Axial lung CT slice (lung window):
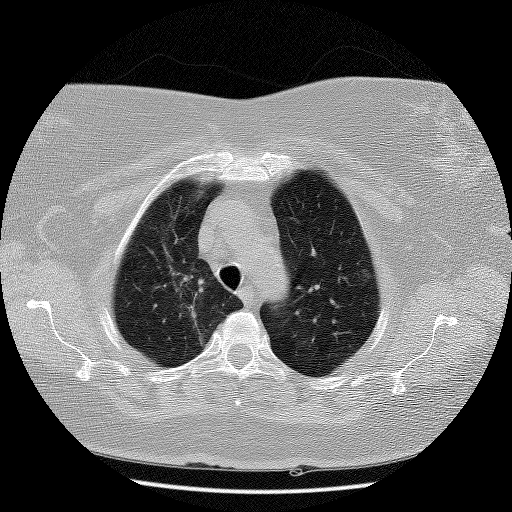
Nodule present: no